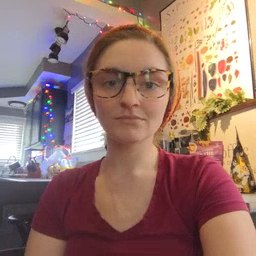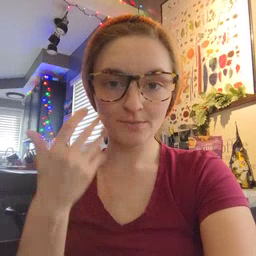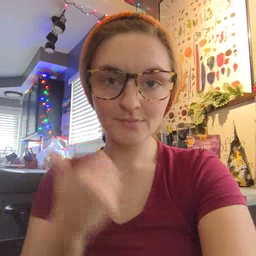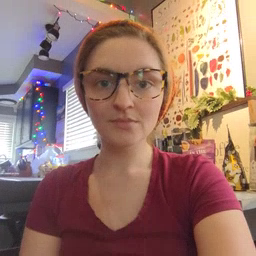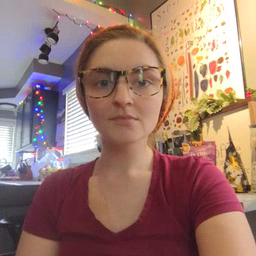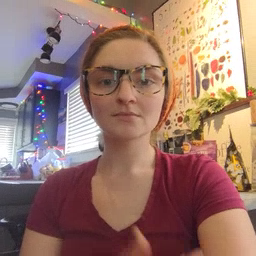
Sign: tiger